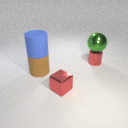
small red metal cube in front of small red metal cylinder